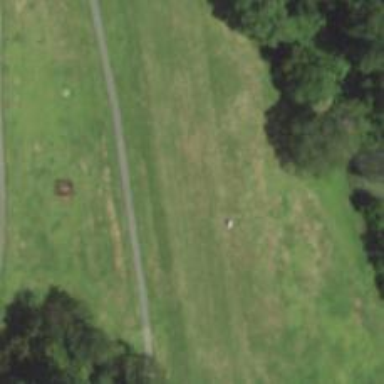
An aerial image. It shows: Golf hole.